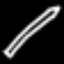
Label: pencil